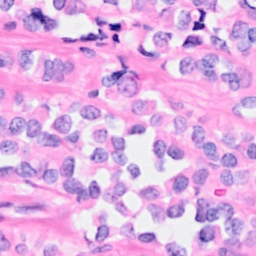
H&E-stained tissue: Breast